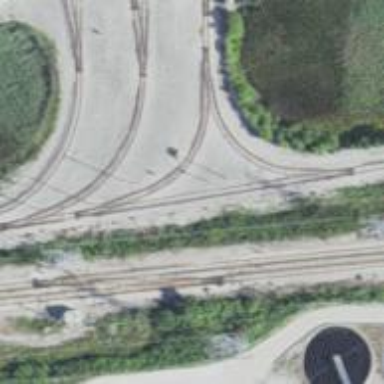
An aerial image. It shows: Electrified rail passing through service yard.